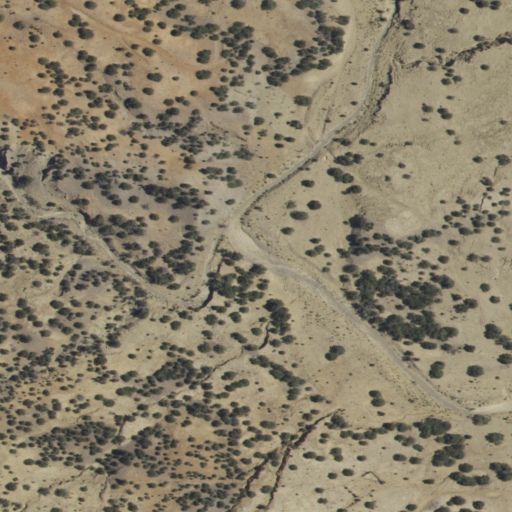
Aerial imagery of valley in New Mexico named Canoncito Valley containing only shrub